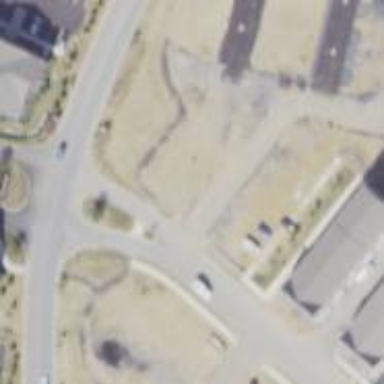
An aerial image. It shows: Traffic island located on footway.